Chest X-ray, PA view. Patient: 69 years old, sex M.
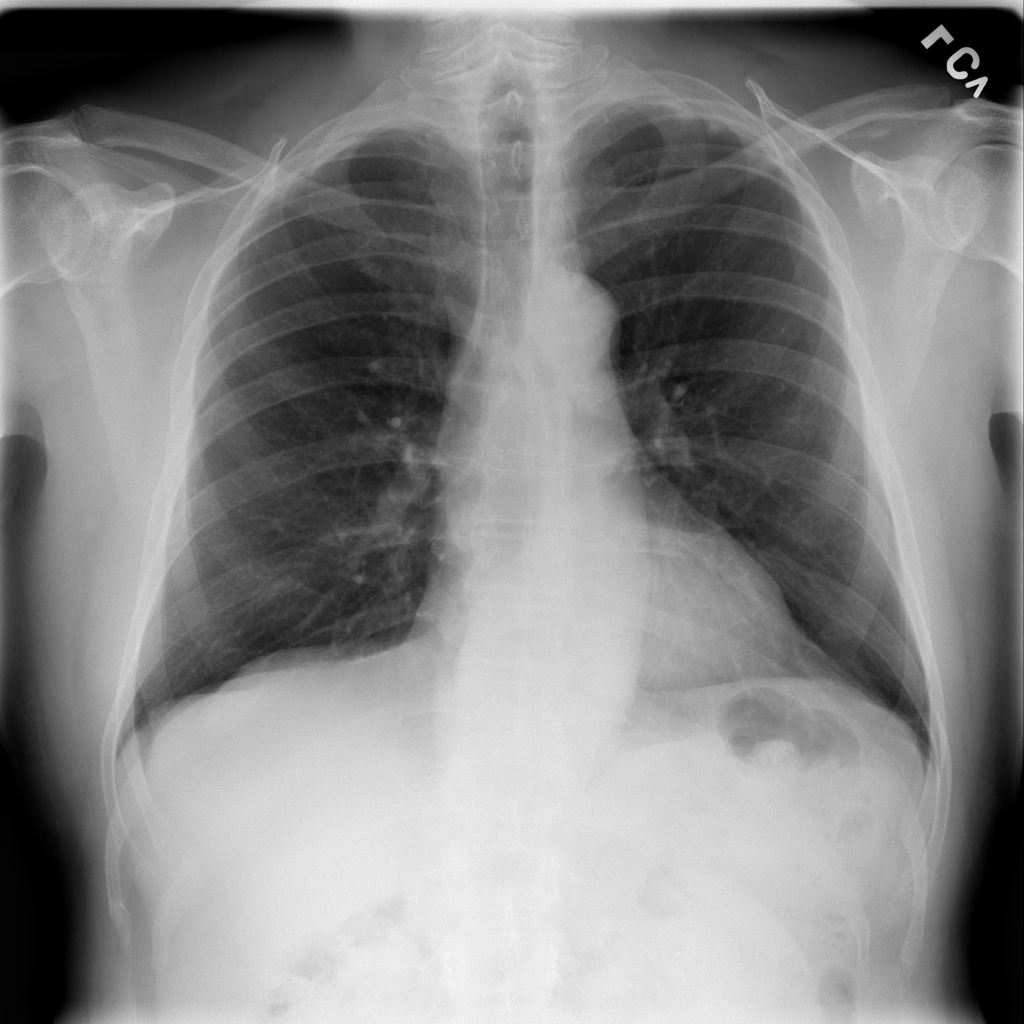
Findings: No Finding